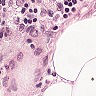
Metastatic tissue present: no